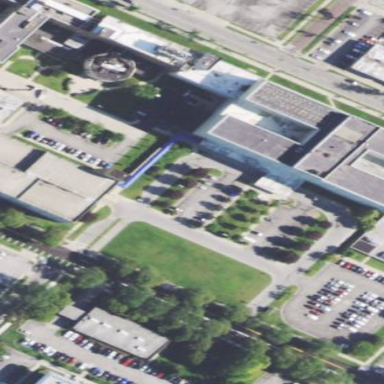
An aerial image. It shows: White college building.